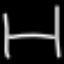
Label: bed